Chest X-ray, PA view. Patient: 47 years old, sex F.
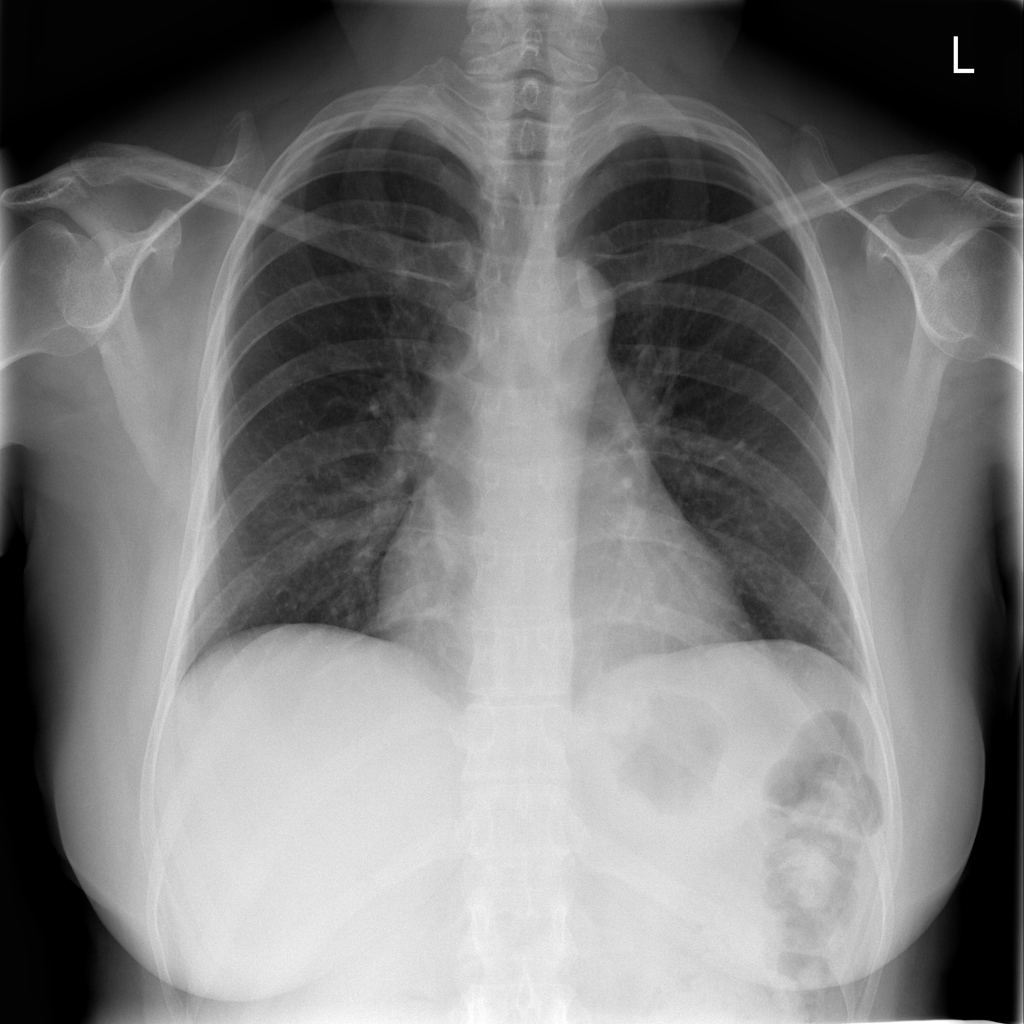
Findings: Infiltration